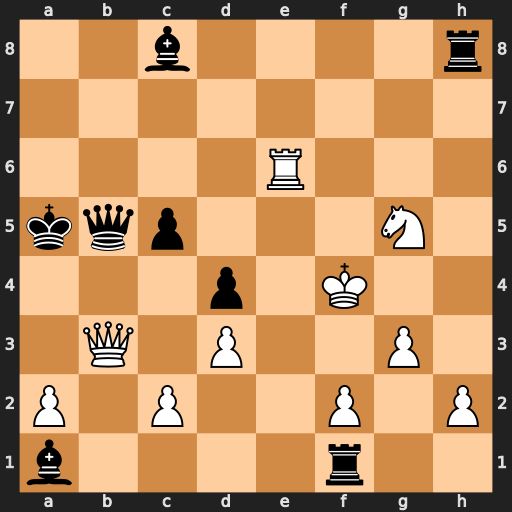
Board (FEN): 2b4r/8/4R3/kqp3N1/3p1K2/1Q1P2P1/P1P2P1P/b4r2
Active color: w
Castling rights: -
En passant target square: -
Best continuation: Qa3+ Qa4 Qxc5+ Qb5 Qa3+